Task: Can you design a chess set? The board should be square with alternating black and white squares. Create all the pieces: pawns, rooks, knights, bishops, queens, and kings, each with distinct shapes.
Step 5332:
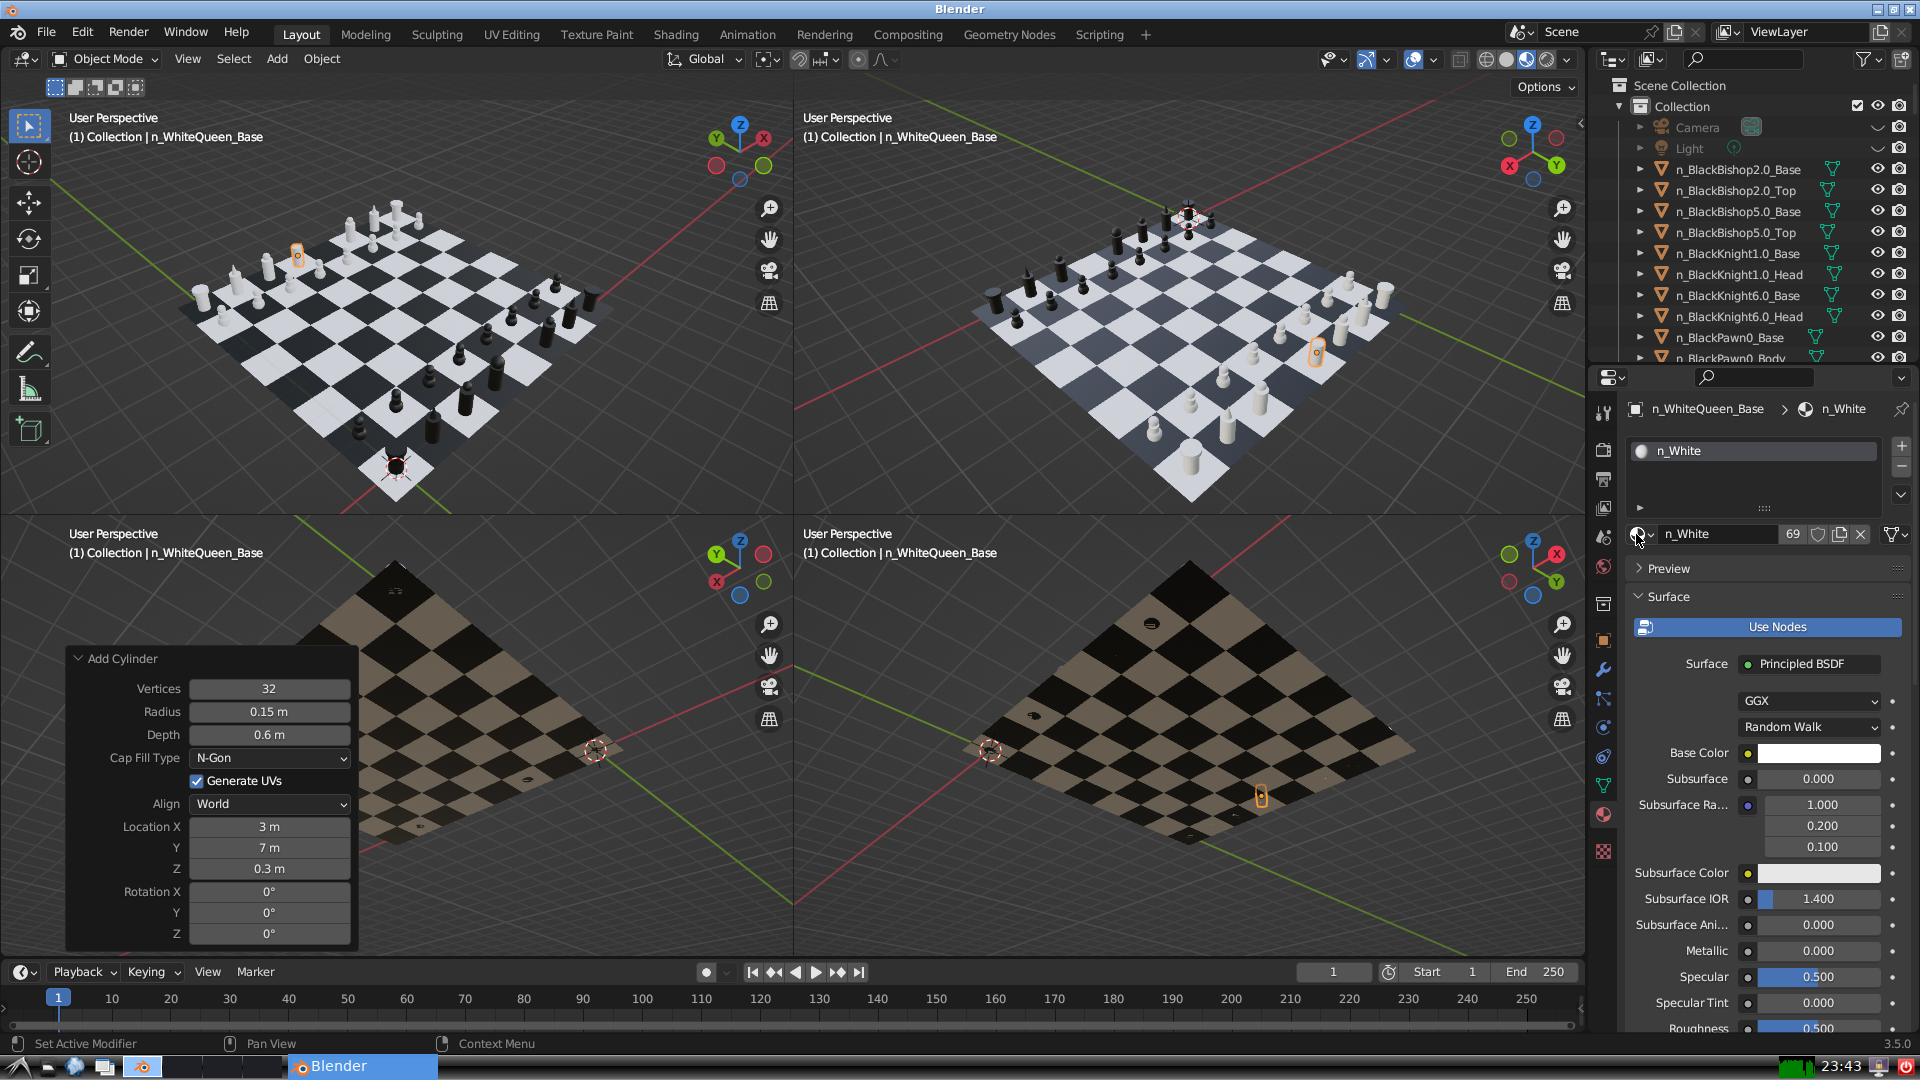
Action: {"mouse_move": [278, 58]}